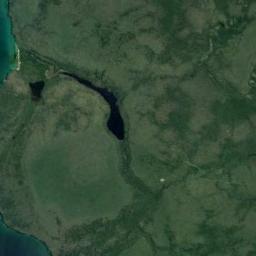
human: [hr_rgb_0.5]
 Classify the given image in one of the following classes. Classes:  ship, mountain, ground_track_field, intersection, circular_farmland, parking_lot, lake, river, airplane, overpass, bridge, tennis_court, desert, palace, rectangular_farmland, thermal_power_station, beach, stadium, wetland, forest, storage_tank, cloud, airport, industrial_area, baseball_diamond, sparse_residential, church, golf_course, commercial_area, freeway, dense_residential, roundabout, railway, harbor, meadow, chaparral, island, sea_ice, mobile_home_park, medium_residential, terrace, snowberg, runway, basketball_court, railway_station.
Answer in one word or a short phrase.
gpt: wetland